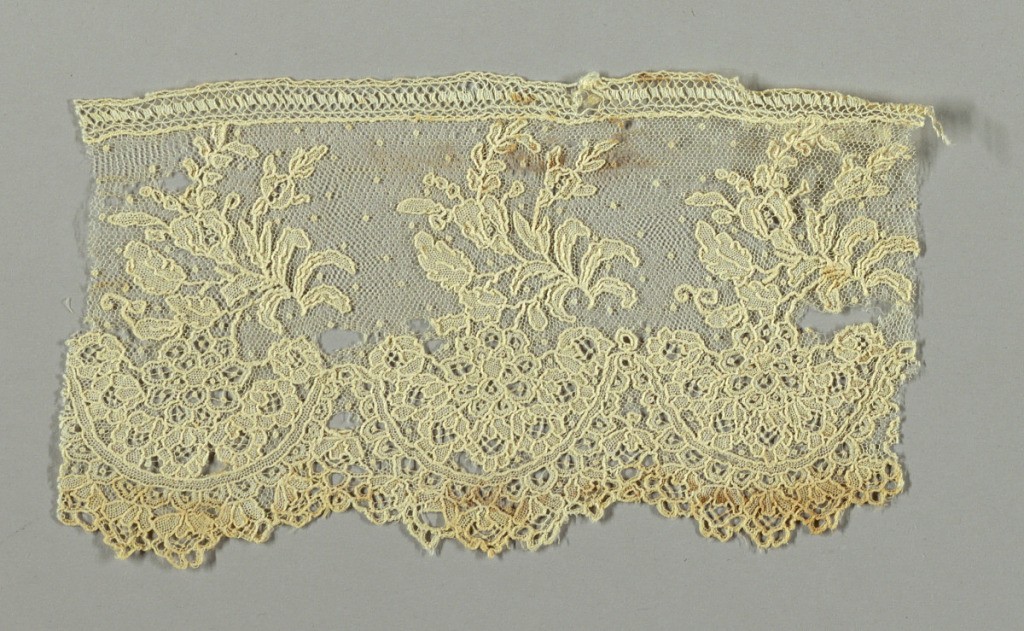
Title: Fragment
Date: late 19th century
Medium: linen Technique: needle lace with ground of loop and twist with loop and twist return
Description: Border fragment with a design of flowering sprays above ribbon swags filled with flowers and having flowers below.